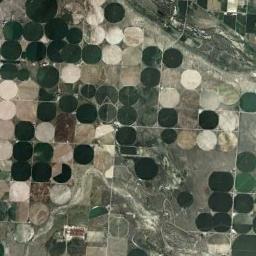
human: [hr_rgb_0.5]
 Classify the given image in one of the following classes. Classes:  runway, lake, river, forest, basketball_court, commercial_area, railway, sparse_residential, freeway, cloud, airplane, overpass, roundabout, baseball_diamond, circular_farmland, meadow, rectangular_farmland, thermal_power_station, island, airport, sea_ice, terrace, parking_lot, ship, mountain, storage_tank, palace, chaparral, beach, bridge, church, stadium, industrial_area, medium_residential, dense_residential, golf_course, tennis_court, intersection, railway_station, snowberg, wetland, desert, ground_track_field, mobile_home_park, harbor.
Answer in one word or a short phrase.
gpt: circular_farmland